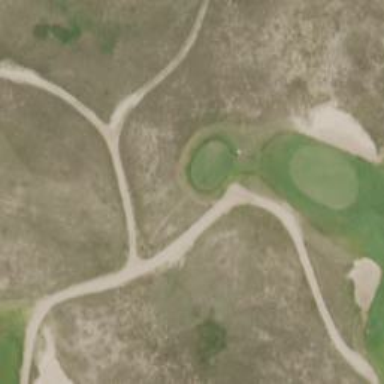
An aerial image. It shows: Rough area in golf course.